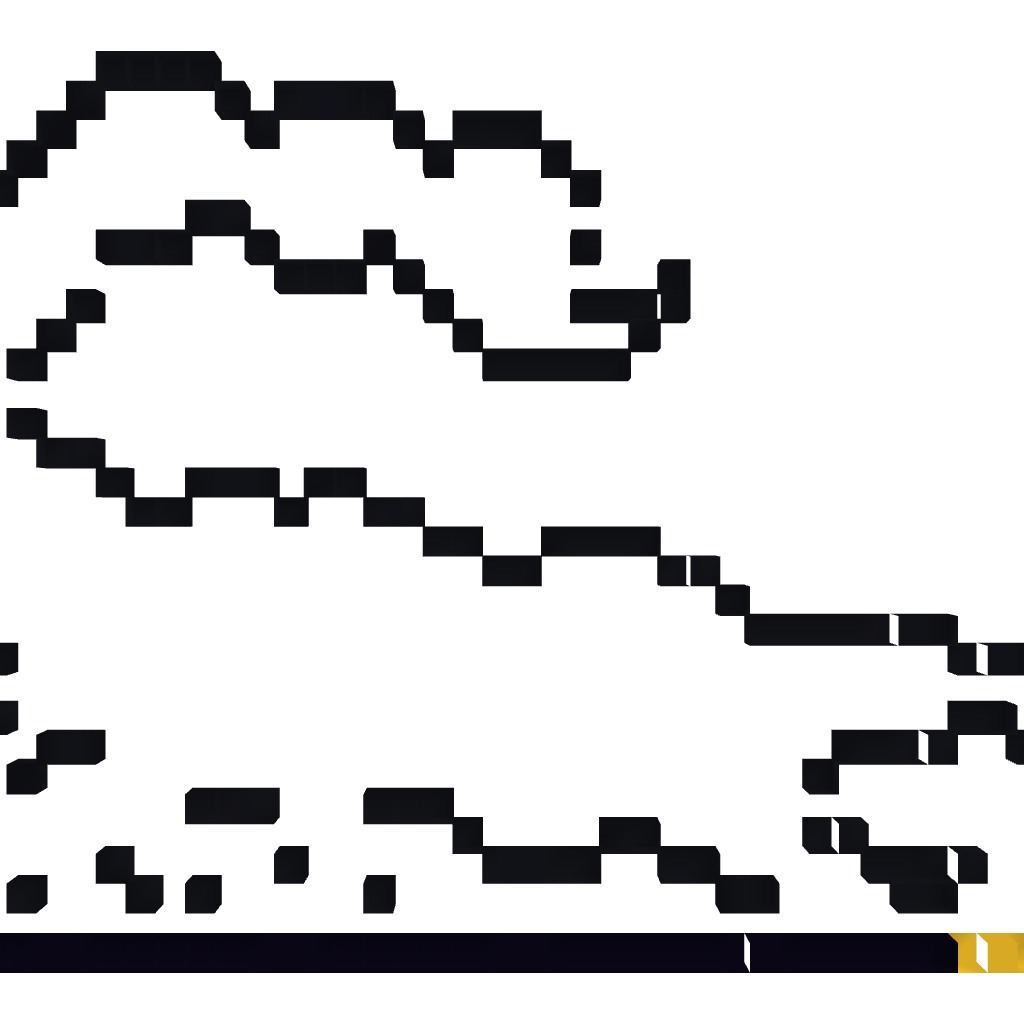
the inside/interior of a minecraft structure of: Scorpion PixelArt